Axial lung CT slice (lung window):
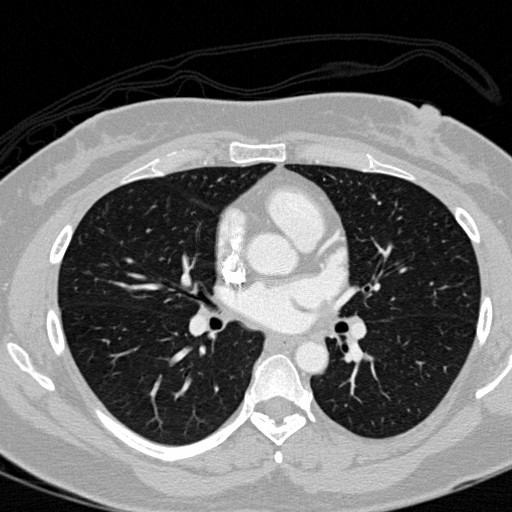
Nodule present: no